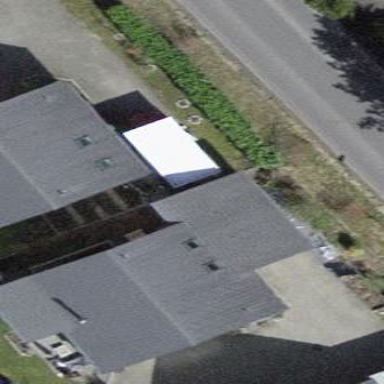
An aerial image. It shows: Building with tile roof.